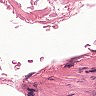
Metastatic tissue present: no